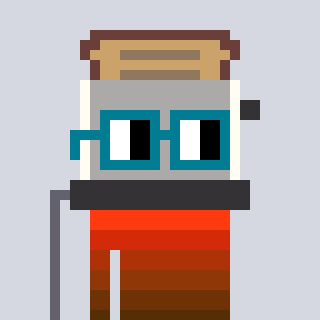
a pixel art character with square dark green glasses, a toaster-shaped head and a computerblue-colored body on a cool background